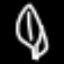
Label: leaf